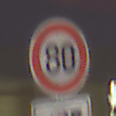
Verkehrszeichen: Geschwindigkeit80
Zusatzzeichen unten: MehrspurigeFahrzeuge4
Umgebung: Outdoor, Urban
Tageszeit: SunriseSunset
Wetter: PartlyCloudy
Licht: Artificial
Jahreszeit: NotSpecified
Kontrast: HighContrast